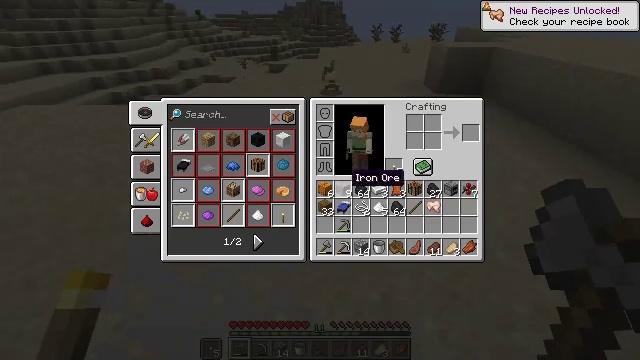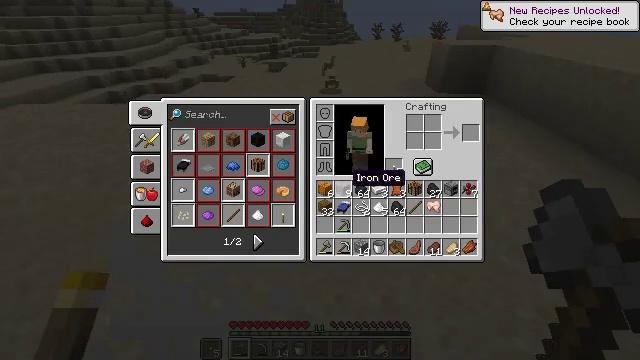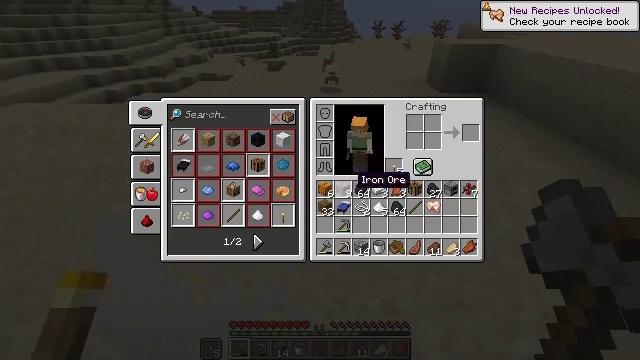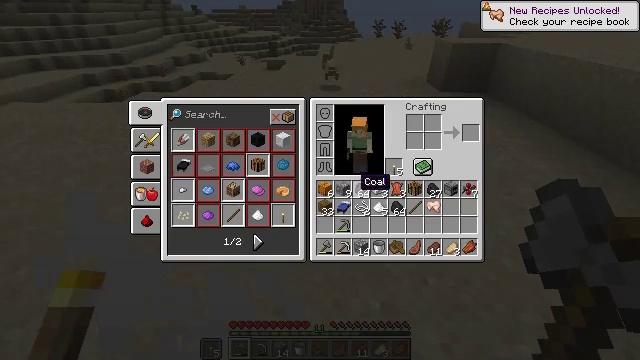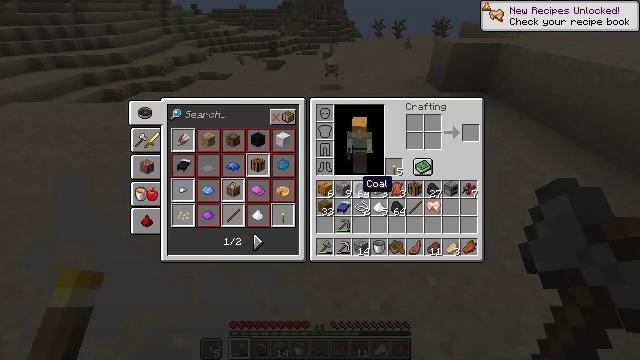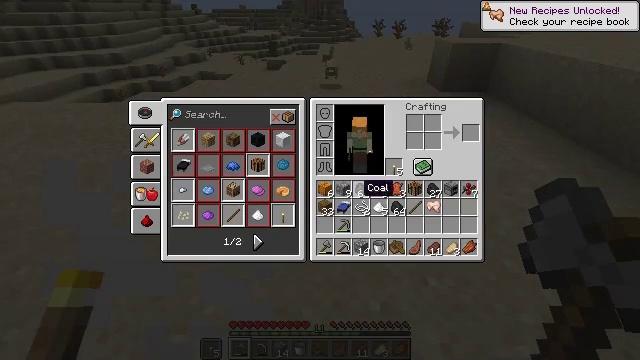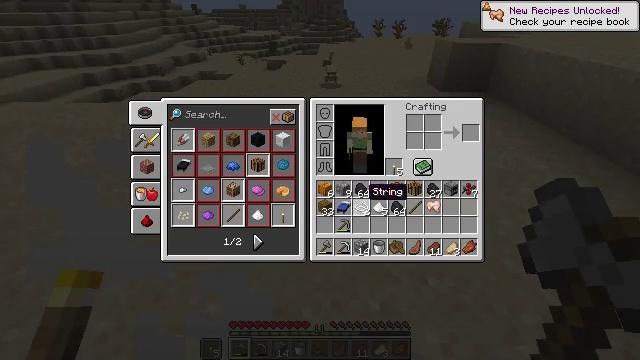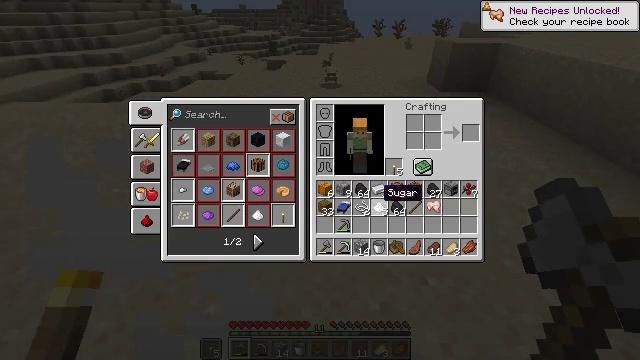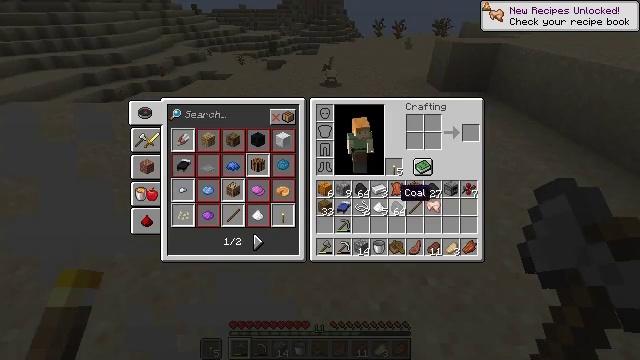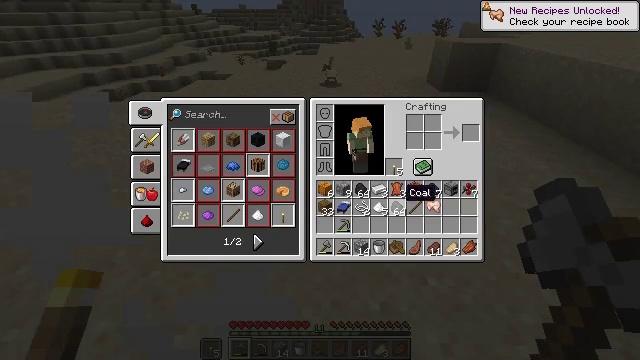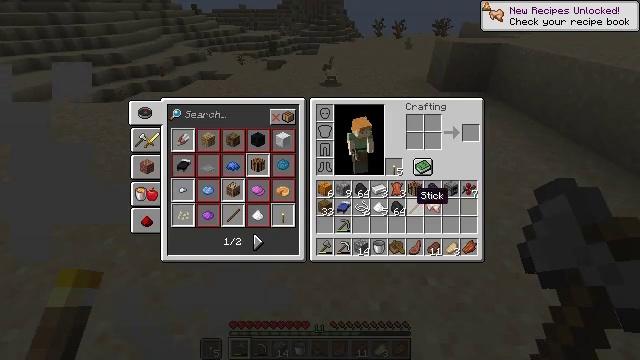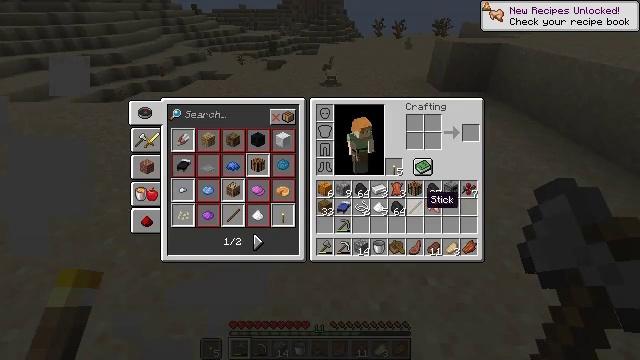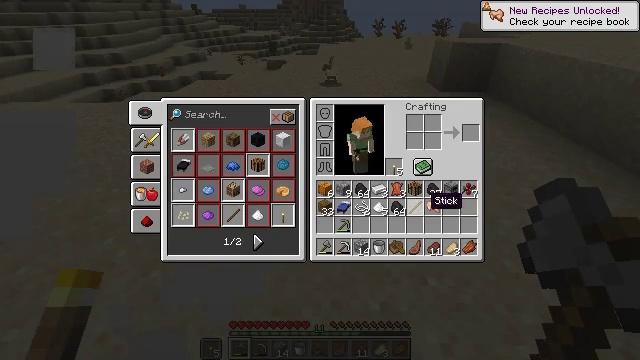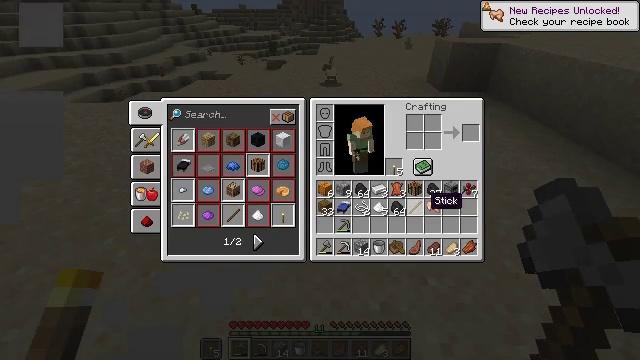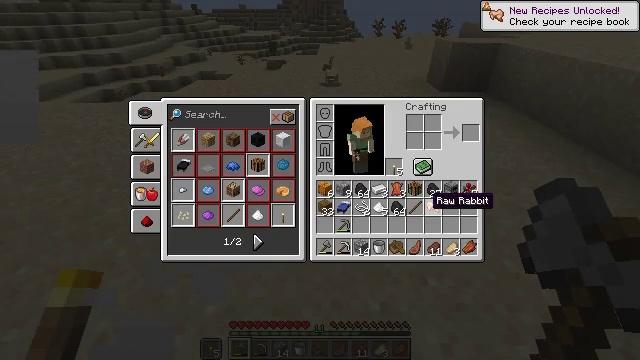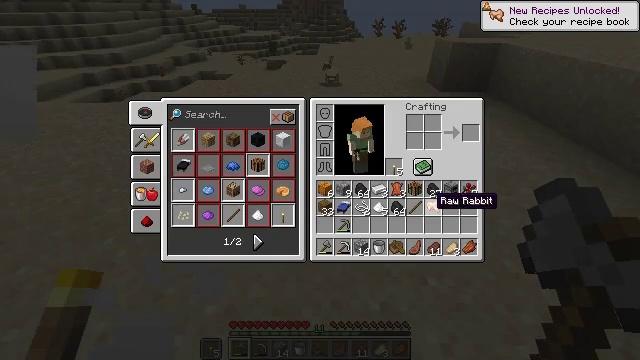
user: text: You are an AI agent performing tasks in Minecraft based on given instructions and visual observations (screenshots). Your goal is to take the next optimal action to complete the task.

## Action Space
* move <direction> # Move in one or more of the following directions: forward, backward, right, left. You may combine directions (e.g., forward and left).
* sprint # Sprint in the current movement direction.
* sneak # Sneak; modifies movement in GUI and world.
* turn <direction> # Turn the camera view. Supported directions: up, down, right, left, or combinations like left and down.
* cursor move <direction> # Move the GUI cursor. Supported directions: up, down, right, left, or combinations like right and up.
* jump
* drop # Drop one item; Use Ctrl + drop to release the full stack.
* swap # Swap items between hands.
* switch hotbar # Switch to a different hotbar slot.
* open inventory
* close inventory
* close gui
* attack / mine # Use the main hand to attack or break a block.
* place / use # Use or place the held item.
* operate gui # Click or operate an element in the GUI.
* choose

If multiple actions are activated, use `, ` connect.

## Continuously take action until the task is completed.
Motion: motion action
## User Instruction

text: Kill the rabbit.
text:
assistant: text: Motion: no_op
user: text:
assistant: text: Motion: no_op
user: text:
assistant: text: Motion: no_op
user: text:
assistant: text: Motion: no_op
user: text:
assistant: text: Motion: no_op
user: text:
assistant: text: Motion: no_op
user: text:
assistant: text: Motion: cursor move right
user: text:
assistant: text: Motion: cursor move right
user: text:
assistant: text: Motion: no_op
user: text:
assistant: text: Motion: cursor move right
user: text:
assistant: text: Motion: cursor move right
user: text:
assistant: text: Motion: no_op
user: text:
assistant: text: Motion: no_op
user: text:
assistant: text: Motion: no_op
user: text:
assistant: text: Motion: no_op
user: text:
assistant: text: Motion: no_op
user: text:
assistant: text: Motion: no_op
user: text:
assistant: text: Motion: no_op
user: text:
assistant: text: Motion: no_op
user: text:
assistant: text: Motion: no_op
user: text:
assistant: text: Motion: no_op
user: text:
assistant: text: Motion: no_op
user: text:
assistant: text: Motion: no_op
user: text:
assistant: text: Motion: no_op
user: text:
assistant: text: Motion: no_op
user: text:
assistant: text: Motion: turn left
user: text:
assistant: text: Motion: move forward, turn left and up
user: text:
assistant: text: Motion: move forward
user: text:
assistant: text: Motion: move forward, sprint
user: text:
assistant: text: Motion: move forward, sprint